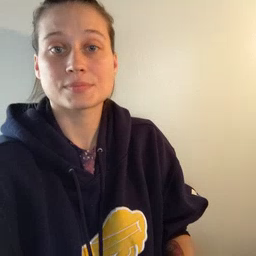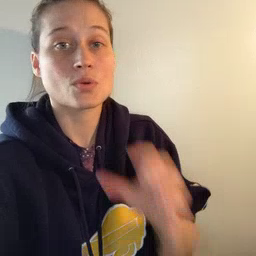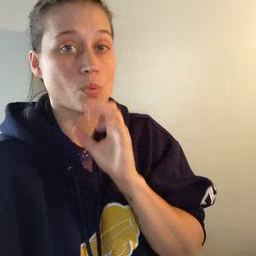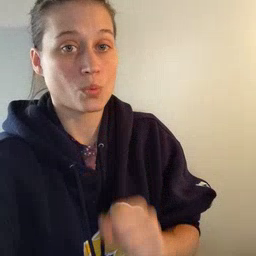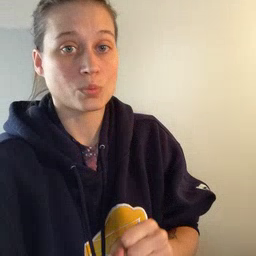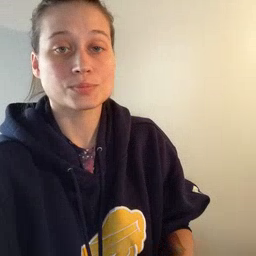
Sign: old